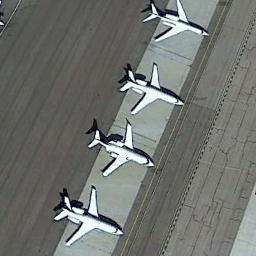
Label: airplane